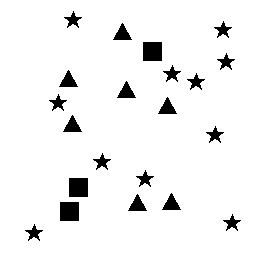
Squares: 3
Triangles: 7
Stars: 11
Total shapes: 21